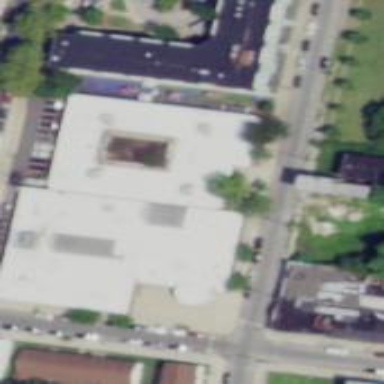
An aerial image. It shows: Clinic building offering healthcare services.